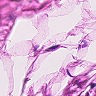
Metastatic tissue present: no